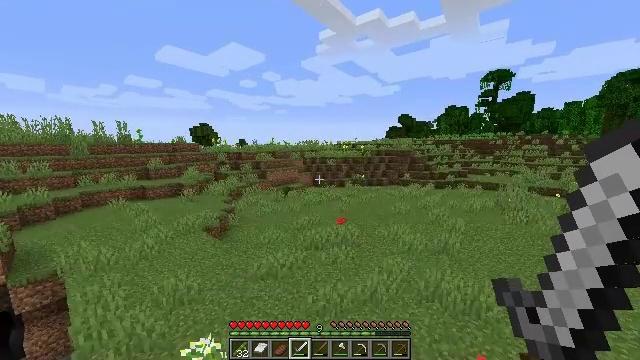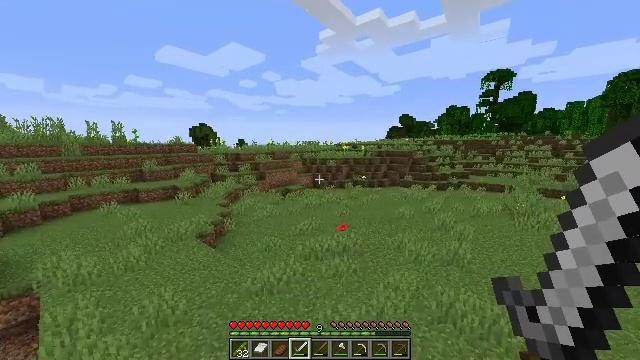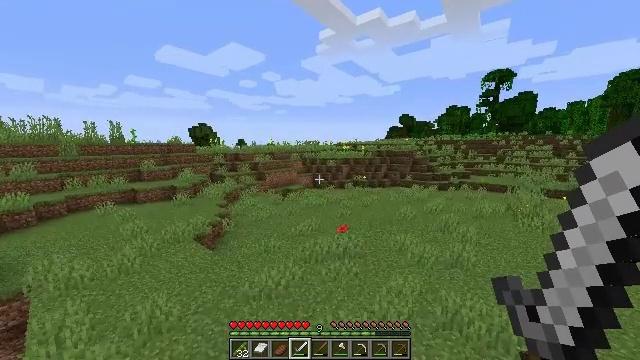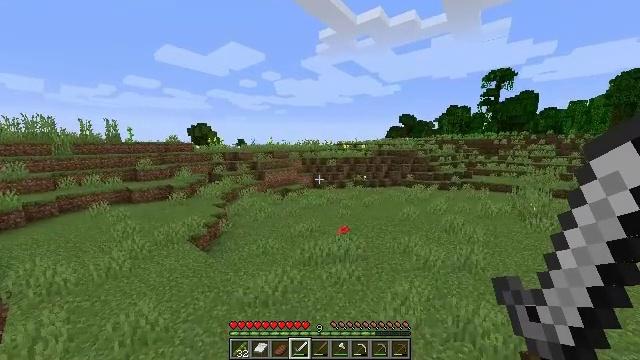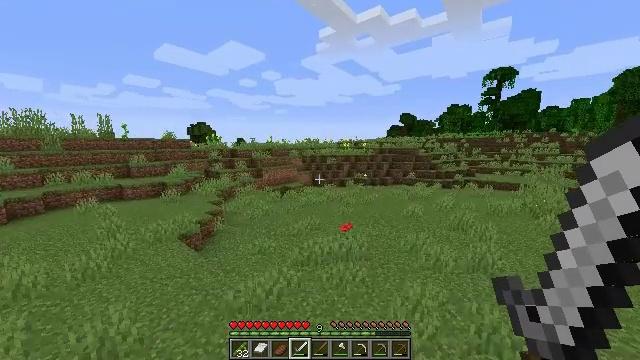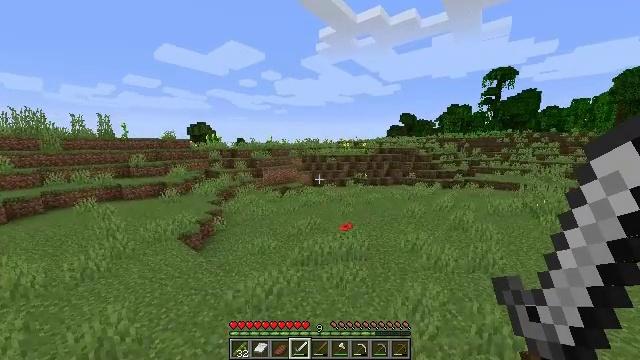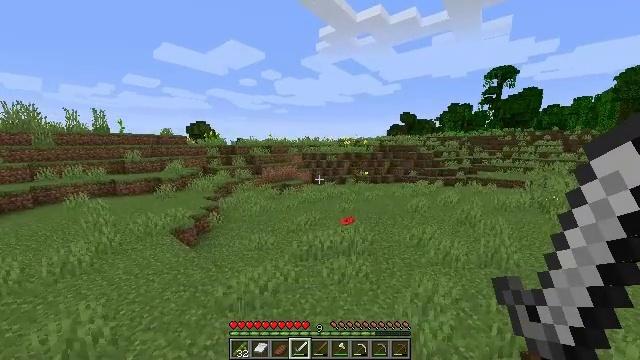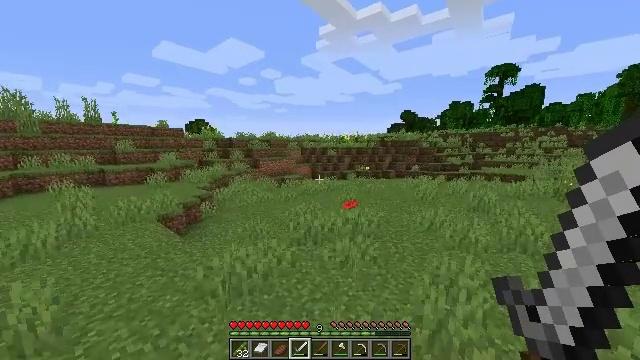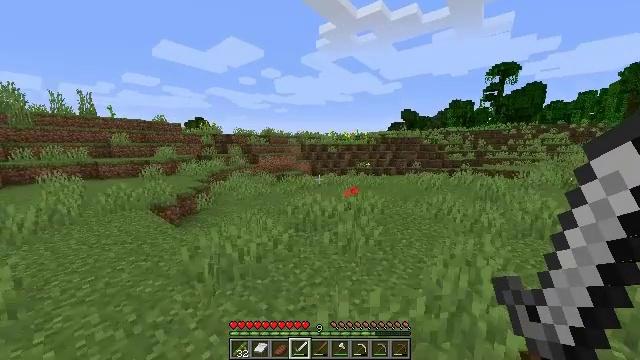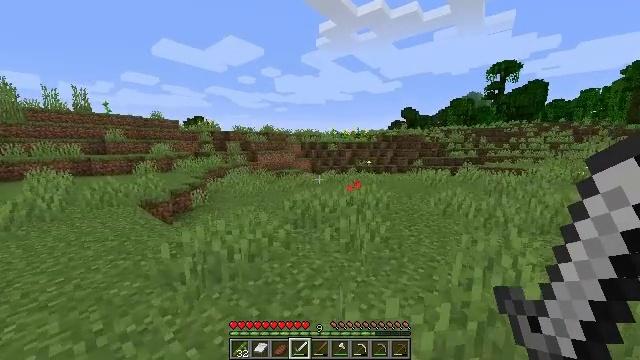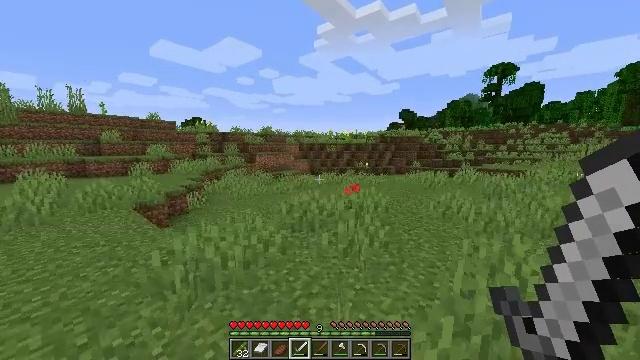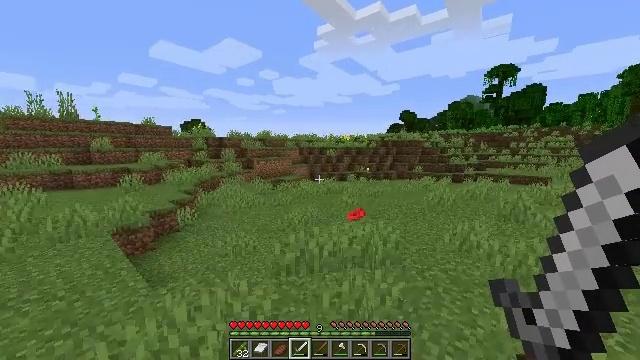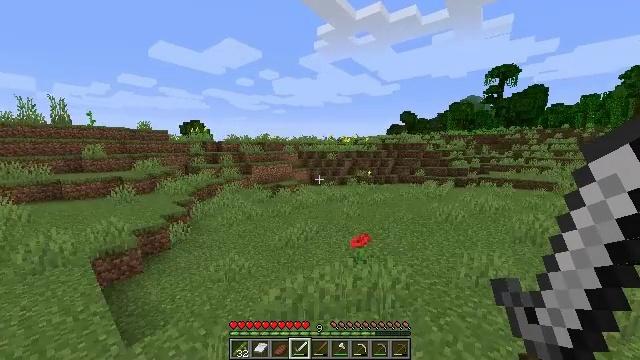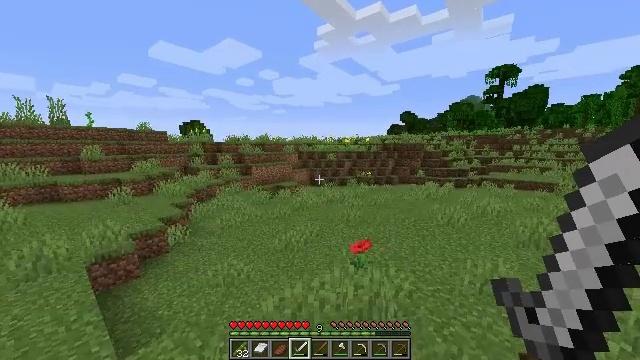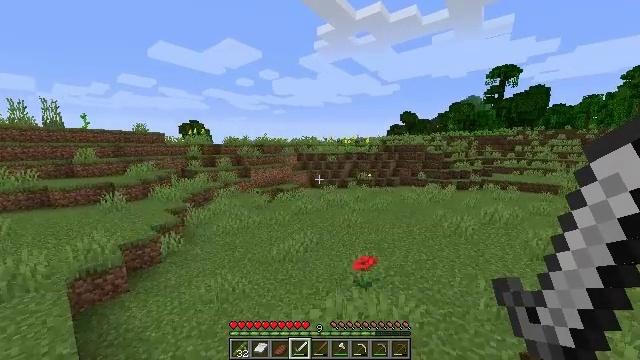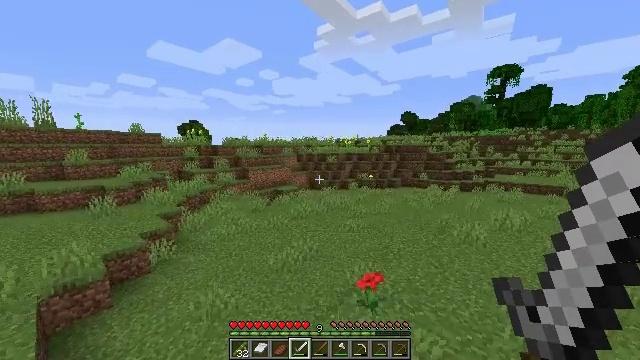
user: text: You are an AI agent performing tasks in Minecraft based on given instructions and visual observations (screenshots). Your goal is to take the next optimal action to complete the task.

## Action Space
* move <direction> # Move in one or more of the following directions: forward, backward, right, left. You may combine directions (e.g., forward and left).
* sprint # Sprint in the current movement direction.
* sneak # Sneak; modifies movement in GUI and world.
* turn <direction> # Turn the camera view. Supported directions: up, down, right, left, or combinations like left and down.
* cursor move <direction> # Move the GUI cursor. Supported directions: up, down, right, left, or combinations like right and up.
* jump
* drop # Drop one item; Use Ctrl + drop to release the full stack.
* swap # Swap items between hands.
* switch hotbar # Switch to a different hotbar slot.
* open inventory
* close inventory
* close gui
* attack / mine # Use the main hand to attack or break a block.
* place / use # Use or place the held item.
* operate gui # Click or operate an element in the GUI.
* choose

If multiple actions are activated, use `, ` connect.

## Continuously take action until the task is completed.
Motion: motion action
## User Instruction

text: Harvest sweet berries by mining the bush.
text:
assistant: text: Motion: move forward, sprint, jump
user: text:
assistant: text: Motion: move forward, sprint, jump
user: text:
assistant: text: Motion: move forward, sprint, jump
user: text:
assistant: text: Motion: move forward, jump
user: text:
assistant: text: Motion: move forward, jump
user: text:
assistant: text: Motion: move forward, jump
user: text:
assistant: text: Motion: move forward, jump
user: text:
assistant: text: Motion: move forward, jump
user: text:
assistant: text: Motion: move forward, sprint, jump
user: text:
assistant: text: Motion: move forward, sprint, jump
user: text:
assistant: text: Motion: move forward, sprint, jump
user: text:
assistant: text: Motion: move forward, sprint, jump
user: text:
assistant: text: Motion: move forward, jump
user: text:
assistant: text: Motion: move forward, jump
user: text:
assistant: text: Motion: move forward, jump
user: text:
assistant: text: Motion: move forward, sprint, jump
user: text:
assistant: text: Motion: move forward, sprint, jump
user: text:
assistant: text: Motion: move forward, sprint, jump
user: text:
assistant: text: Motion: move forward, sprint, jump
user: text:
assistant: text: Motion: move forward, sprint, jump
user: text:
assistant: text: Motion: move forward, jump
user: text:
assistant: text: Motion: move forward, jump
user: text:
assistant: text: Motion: move forward, jump
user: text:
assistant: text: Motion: move forward, jump
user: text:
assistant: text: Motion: move forward, jump
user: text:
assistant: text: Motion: move forward, jump
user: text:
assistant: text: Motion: move forward, sprint, jump
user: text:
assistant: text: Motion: move forward, sprint, jump
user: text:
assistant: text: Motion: move forward, sprint, jump
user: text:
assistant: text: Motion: move forward, jump